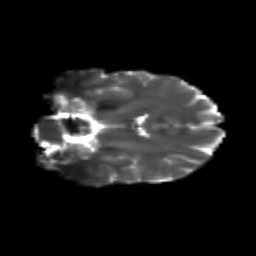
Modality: T2w
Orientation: coronal
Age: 27
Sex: female
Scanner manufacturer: siemens
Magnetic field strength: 3 T
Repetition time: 3.5 s
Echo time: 0.104 s